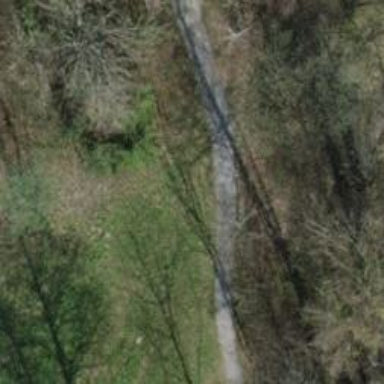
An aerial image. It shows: Gravel path with excellent visibility for trails.